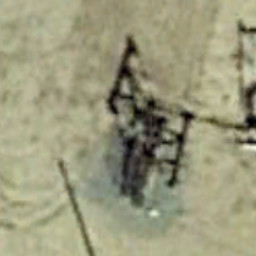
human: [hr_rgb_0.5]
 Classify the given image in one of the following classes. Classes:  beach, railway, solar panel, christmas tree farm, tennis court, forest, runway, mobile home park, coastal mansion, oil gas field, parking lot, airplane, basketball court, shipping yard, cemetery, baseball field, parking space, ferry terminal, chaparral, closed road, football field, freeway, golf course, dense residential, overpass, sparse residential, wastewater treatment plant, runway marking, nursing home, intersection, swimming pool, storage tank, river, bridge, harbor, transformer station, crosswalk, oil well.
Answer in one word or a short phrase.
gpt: oil well